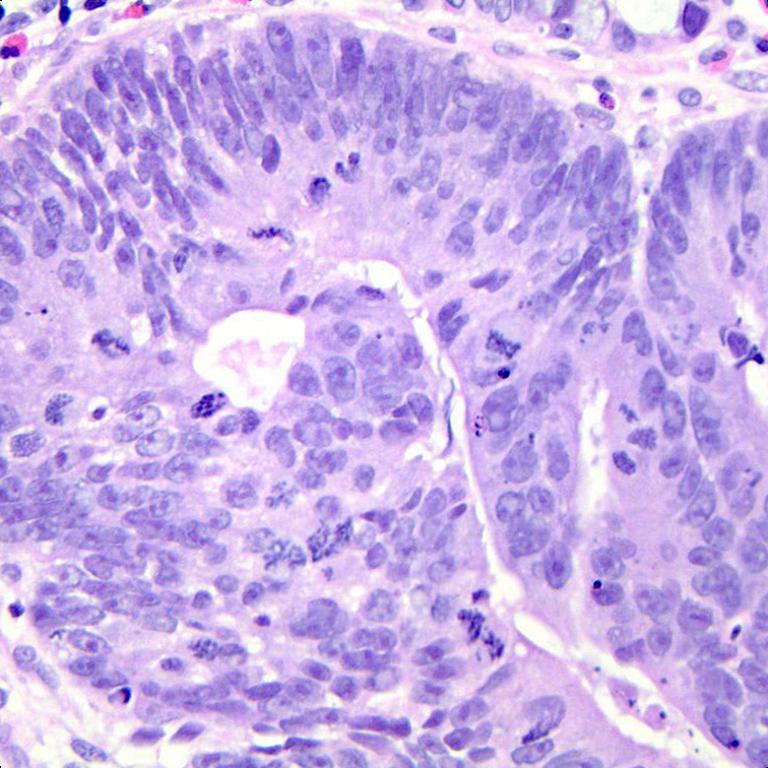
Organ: colon
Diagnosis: adenocarcinomas